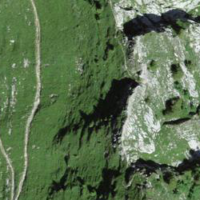
EUNIS habitat code: 23
Species observed at this site:
Pimpinella major